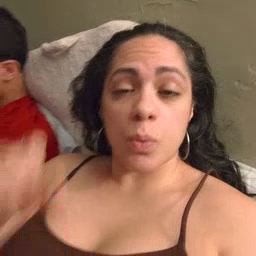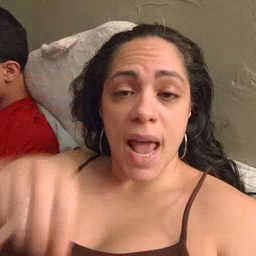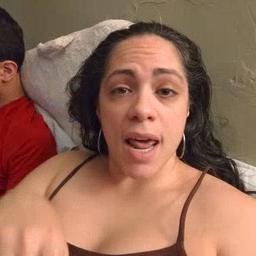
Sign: can